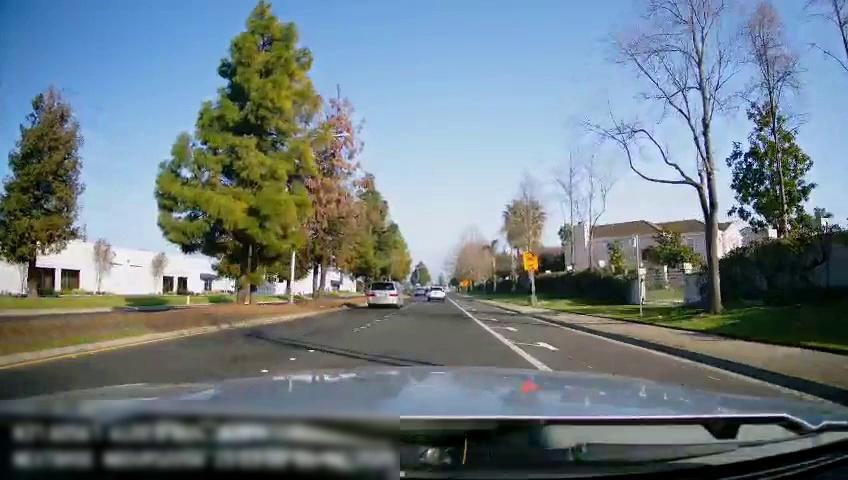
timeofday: Day
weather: Sunny
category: Drivable Space
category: Drivable Space
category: Vehicles | SUV
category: Vehicles | Van
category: Vehicles | SUV
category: Lanes | Alternate Lane
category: Lanes | Current Lane
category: Lanes | Current Lane
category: Traffic | Signs